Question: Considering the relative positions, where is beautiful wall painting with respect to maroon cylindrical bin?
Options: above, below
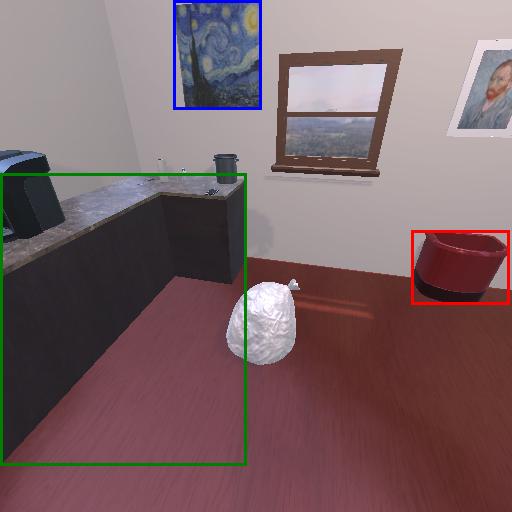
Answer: above